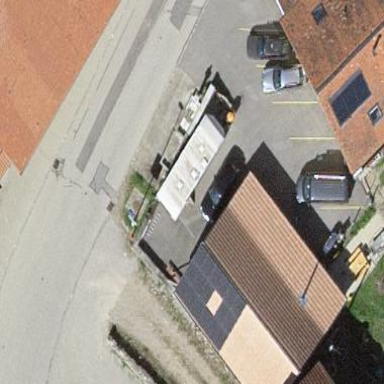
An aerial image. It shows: Shed.